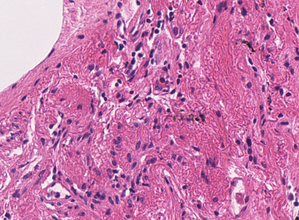
Tumor epithelial tissue: no
Tumor-associated stroma tissue: yes
Normal tissue: no